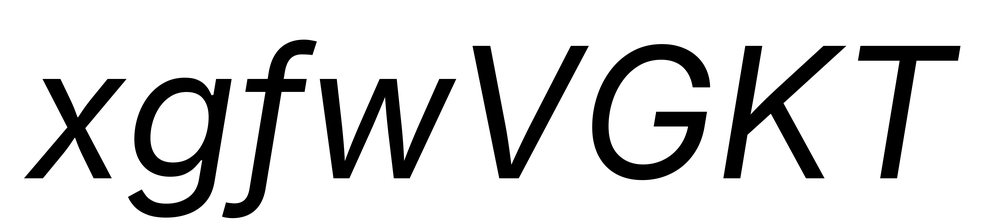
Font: Inter-Italic_Italic